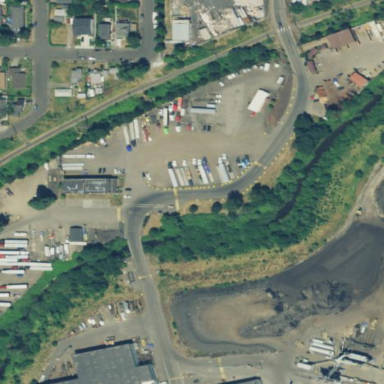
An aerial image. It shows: Industrial area.